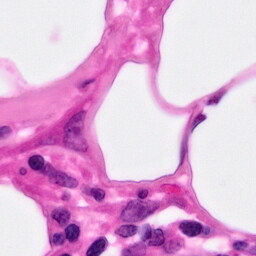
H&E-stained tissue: Pancreatic